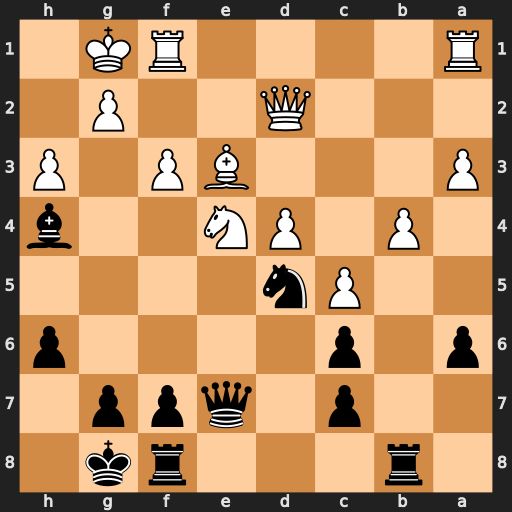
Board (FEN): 1r3rk1/2p1qpp1/p1p4p/2Pn4/1P1PN2b/P3BP1P/3Q2P1/R4RK1
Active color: b
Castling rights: -
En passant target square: -
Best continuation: f5 Bf2 fxe4 Bxh4 Qxh4